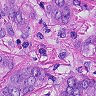
Metastatic tissue present: yes